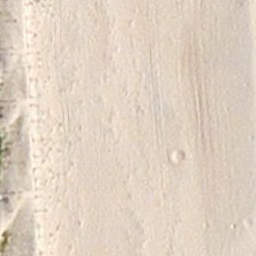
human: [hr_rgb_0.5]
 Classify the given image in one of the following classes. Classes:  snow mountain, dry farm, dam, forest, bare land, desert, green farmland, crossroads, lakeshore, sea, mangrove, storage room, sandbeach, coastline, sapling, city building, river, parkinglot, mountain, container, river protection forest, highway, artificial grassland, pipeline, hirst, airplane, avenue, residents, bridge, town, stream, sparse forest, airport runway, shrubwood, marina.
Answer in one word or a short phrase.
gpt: sandbeach